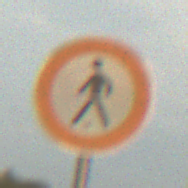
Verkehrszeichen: VerbotFussgaenger
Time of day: SunriseSunset
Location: Outdoor (Suburban)
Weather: PartlyCloudy
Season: NotSpecified
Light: Natural